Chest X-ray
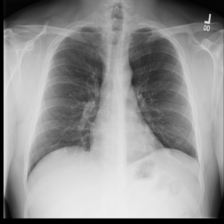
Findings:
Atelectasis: negative
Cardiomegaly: negative
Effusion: negative
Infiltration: negative
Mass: negative
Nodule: negative
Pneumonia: negative
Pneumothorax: negative
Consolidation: negative
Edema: negative
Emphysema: negative
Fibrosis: negative
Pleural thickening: negative
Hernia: negative